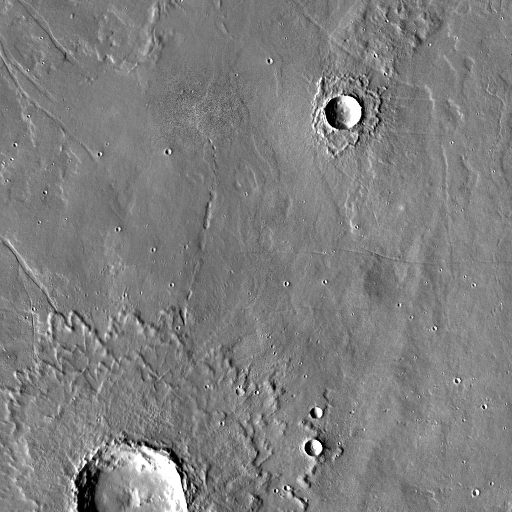
Crater classes present: Background, Other, Layered